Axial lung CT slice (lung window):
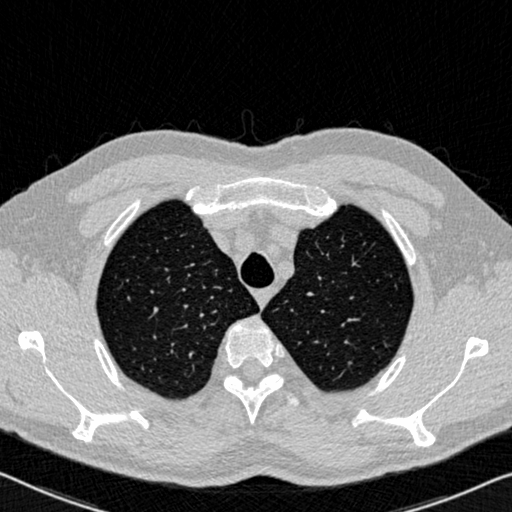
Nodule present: no